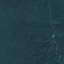
Label: Forest